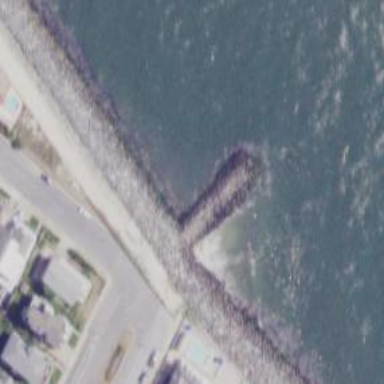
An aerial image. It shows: Breakwater structure.